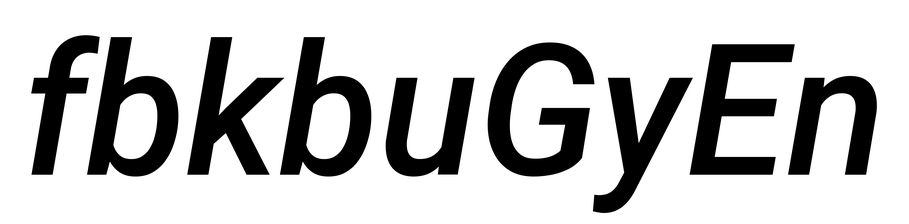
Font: Roboto-Italic_Medium_Italic